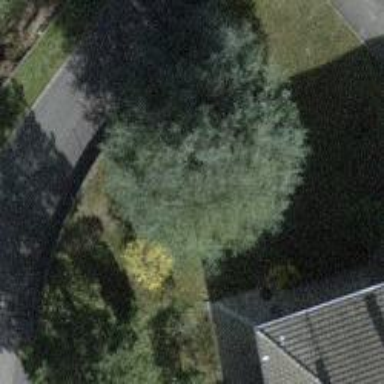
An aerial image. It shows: Needle-leaved tree in natural setting.